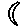
Label: moon